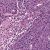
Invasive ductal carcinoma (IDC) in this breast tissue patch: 1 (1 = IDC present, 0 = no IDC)